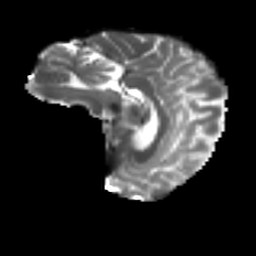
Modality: T2w
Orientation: sagittal
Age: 52
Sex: female
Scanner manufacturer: ge
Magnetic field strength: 3 T
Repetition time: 7.8 s
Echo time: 0.0606 s